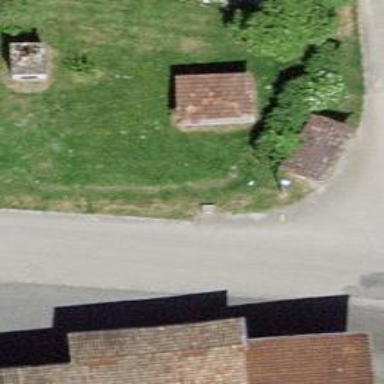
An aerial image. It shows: Bus stop along the road.